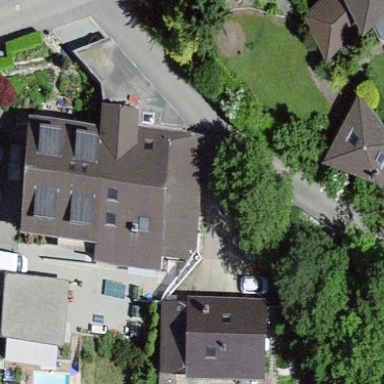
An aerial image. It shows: Terrace building.